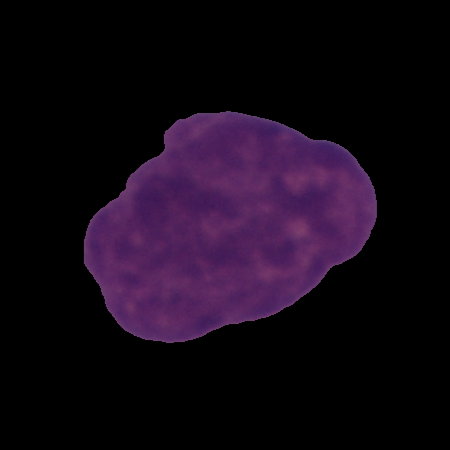
Label: cancer